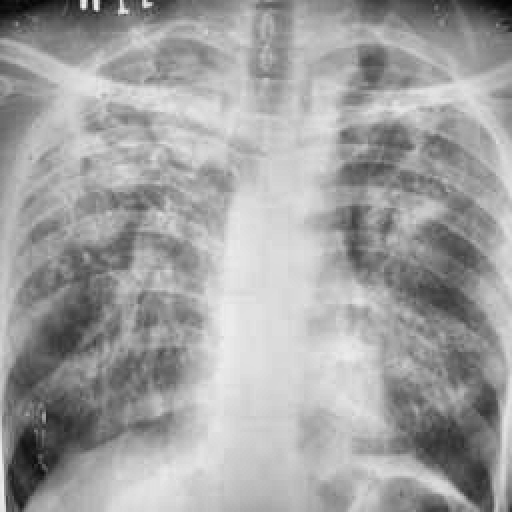
Finding: TUBERCULOSIS